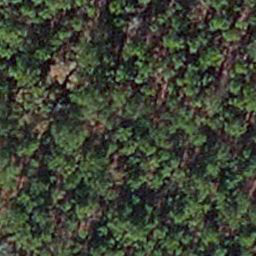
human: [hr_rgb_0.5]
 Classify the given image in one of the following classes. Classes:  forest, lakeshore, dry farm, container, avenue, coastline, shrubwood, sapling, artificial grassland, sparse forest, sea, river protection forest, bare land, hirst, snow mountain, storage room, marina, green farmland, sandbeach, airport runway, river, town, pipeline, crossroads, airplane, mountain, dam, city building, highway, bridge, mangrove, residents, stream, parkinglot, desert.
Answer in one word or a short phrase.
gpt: sapling